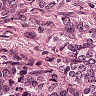
Metastatic tissue present: yes